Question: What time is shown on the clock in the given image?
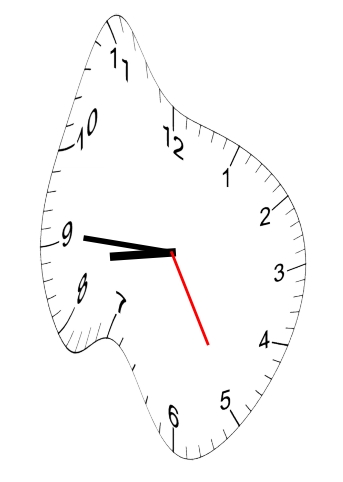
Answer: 08:45:25